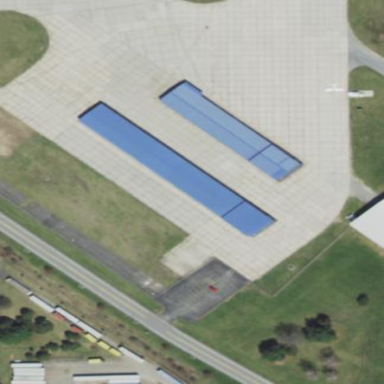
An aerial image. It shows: Hangar building at airport.